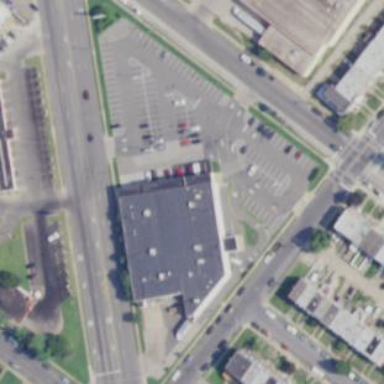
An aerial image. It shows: Retail building.